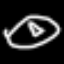
Label: donut